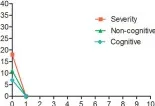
Change in DRS-R98 scores over the study period, and corresponding measurements. (C) DRS-R98 severity and RASS scores decreased over time. RASS score of 1-0 indicated that the patient recovered from a restless to a normal state. The MMSE score increased from 24 to 30 indicating no cognitive deficits; however, pupil diameter remained 4.5 mm (normally 3 mm). DRS-R98, delirium rating scale-revised 98 (severity scale only; 13 items; maximum score, 39; delirium, >15; resolution, <12); MMSE, mini mental status examination (30 point cognitive test; maximum score 30); RASS, Richmond agitation sedation scale (10 levels; 4, combative; 3, very agitated; 2, agitated; 1, restless; 0, alert and calm; -1, drowsy; -2, light sedation; -3, sedation; -4, deep sedation; -5, cannot be aroused).
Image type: pathology (fish)